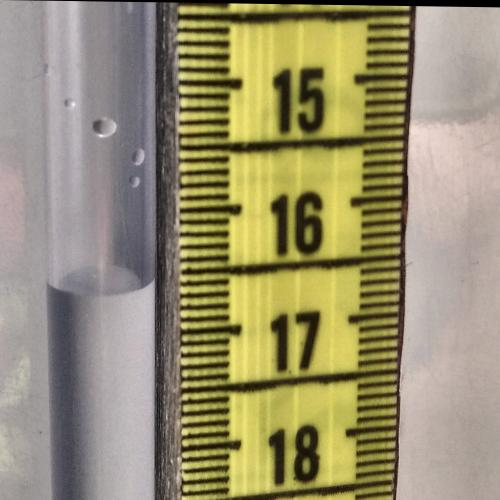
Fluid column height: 16.6 cm